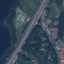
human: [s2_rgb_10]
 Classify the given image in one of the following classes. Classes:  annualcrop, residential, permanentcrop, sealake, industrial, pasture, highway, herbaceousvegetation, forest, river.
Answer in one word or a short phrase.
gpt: Highway